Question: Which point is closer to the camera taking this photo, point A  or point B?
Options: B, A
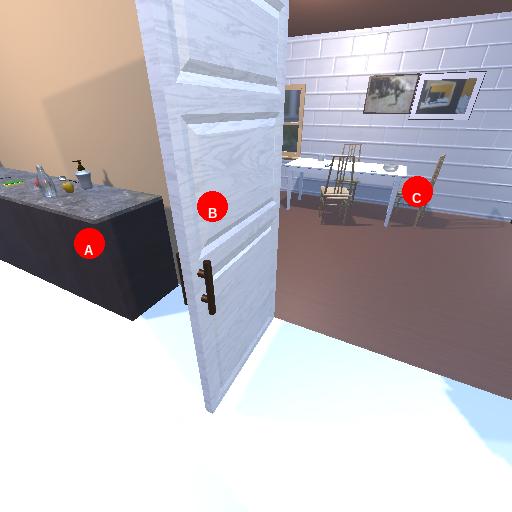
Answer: B